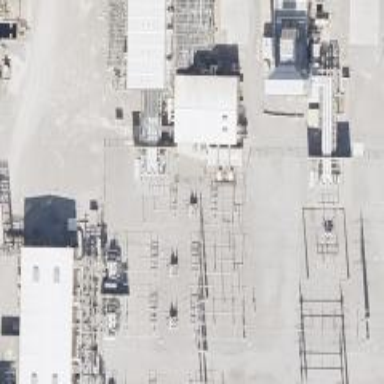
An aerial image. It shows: Switch for power supply.